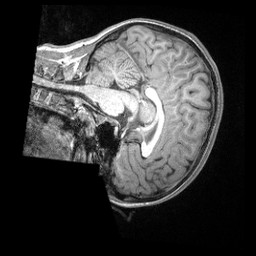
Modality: T1w
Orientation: sagittal
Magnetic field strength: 3 T